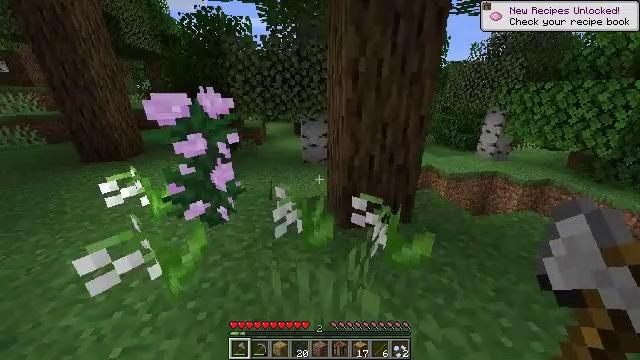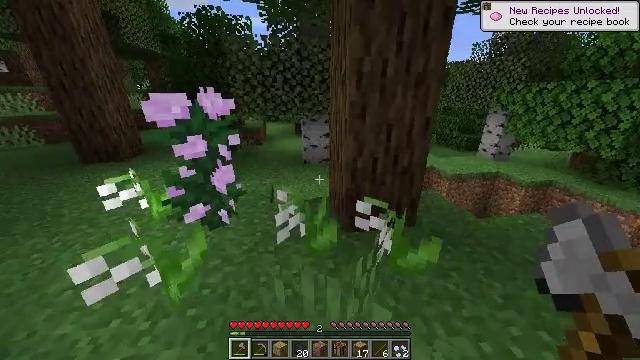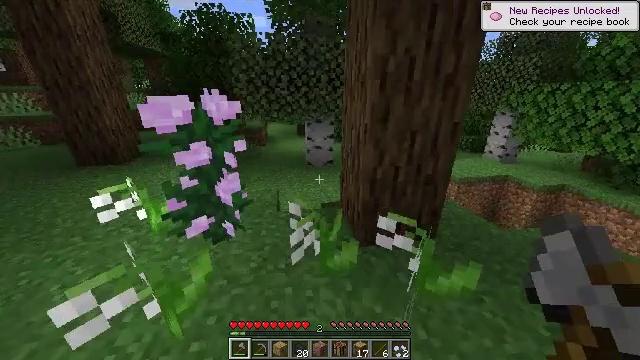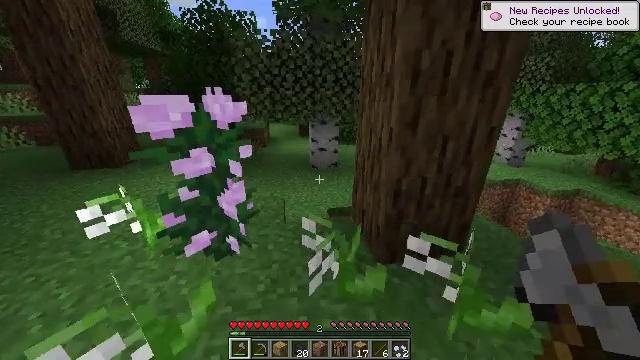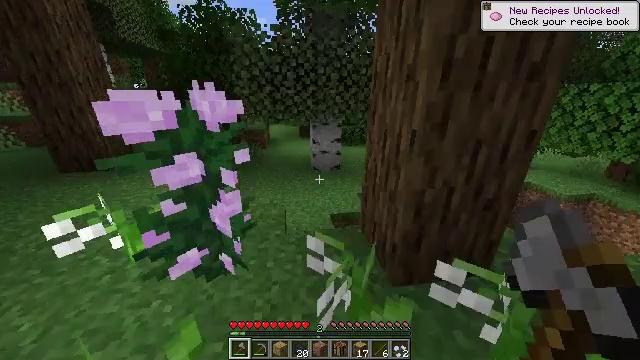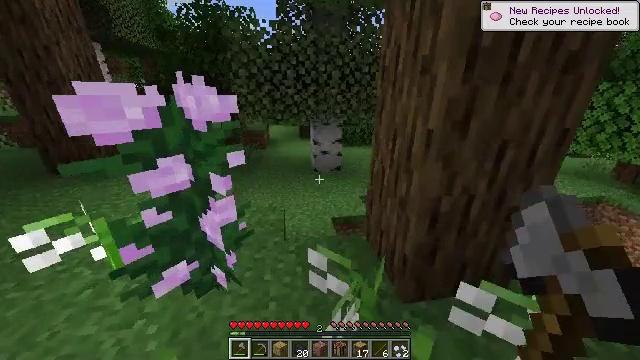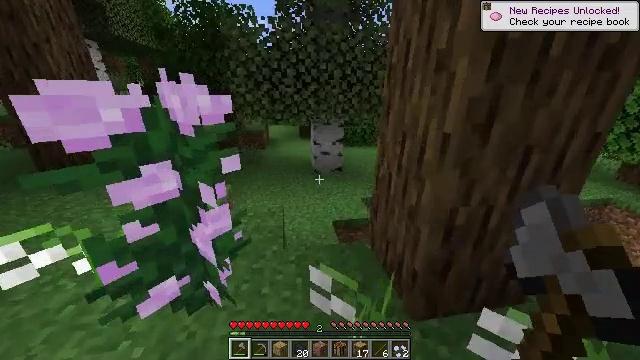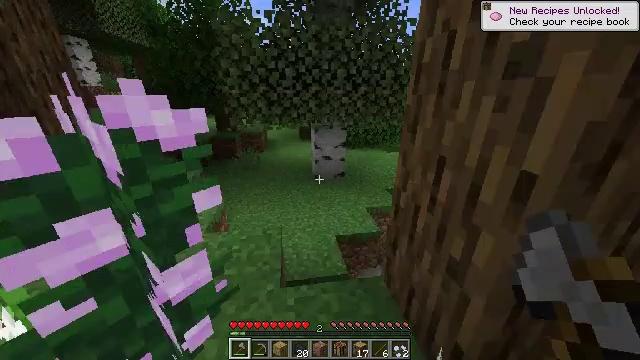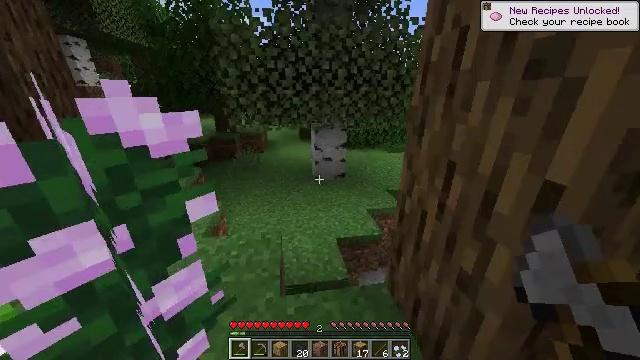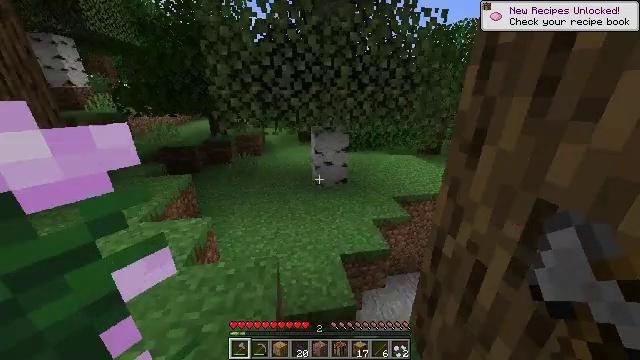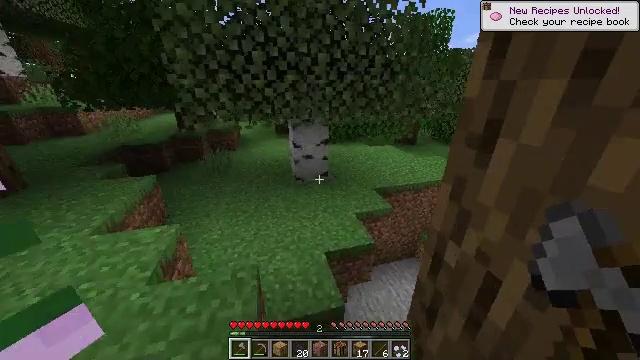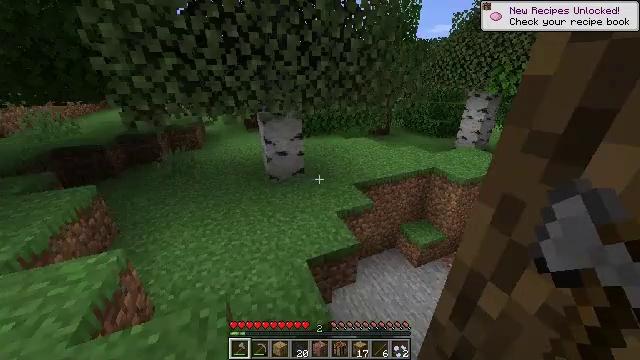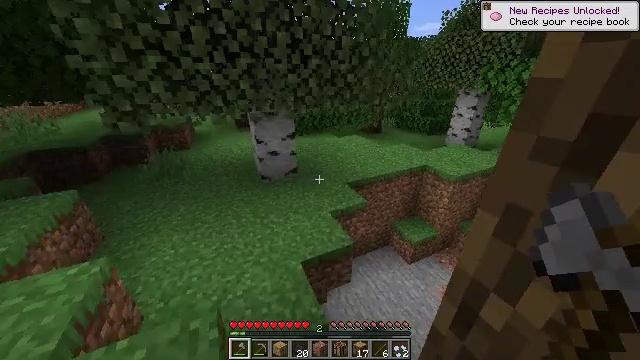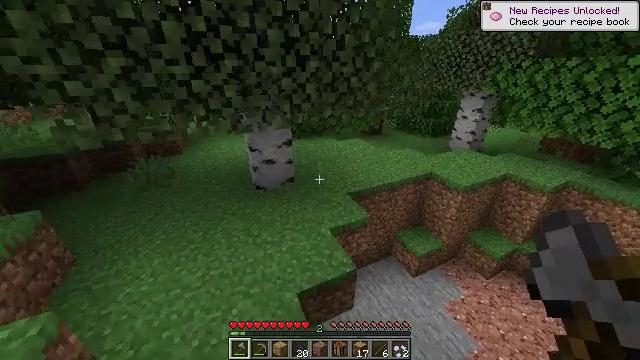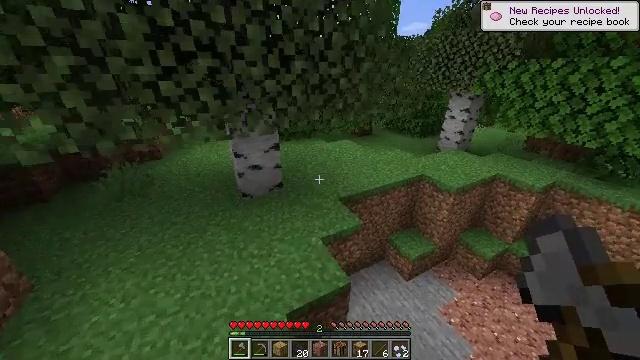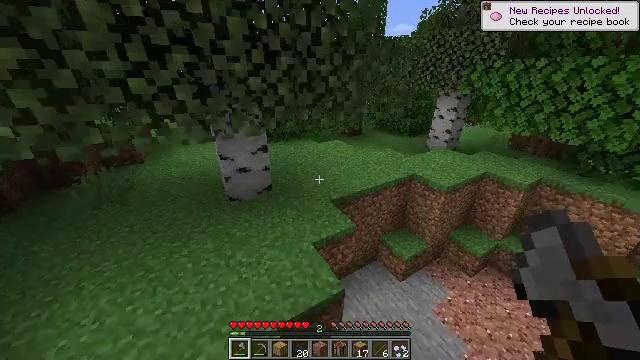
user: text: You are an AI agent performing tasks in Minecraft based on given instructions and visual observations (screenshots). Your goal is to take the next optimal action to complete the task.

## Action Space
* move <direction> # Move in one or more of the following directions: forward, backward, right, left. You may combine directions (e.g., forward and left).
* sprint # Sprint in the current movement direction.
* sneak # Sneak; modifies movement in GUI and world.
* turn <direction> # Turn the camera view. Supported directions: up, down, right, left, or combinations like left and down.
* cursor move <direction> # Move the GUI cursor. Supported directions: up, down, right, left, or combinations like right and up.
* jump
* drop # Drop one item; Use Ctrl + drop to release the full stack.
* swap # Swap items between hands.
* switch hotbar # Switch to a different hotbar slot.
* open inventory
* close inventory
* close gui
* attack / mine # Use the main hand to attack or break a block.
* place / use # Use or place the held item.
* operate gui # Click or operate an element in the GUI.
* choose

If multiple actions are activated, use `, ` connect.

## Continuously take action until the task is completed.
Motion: motion action
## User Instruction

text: Remove the lilac from its place.
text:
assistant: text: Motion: move forward and move left, sprint
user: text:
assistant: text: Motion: move forward and move left, sprint
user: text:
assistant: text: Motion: move forward, sprint
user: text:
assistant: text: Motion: move forward, sprint
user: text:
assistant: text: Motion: move forward, sprint
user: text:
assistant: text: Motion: move forward, sprint
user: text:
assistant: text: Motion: move forward, sprint
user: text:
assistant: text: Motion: move forward, sprint
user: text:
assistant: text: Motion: move forward, sprint
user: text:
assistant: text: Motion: move forward, sprint, turn right and down
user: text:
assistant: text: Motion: move forward, sprint, turn right and down
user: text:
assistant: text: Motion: move forward, sprint, turn right
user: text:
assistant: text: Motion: move forward, sprint
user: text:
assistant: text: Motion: move forward, sprint, turn right
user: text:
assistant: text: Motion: move forward, sprint, turn right
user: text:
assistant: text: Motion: move forward, sprint
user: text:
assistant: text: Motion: move forward and move left, sprint
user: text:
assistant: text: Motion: move forward and move left, sprint
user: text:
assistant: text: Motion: move forward and move left, sprint, turn right
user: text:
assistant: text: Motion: move forward and move left, sprint, turn right
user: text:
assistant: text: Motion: move forward and move left, sprint
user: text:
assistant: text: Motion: move forward and move left, sprint
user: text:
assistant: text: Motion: move forward, sprint
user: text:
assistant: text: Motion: move forward, sprint, turn right
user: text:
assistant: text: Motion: move forward, sprint, turn right
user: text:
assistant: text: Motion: move forward, sprint
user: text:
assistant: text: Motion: move forward, sprint, turn right
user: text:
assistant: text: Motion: move forward, sprint
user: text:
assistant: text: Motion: move forward, sprint
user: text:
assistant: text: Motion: move forward, sprint